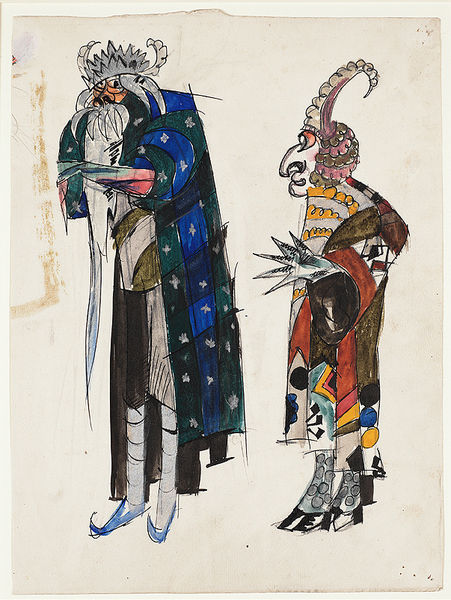
Titel: Costume Design, Costume Design
Künstler: Mikhail Andreenko
Standort: Amherst (Massachusetts, USA)
Institution: Mead Art Museum, Amherst College
Schlagwörter: blue, crown, hands, hat, king, men, red, robes, black, green, grey, hair, nose, painting, robe, yellow, gown, hand, man, costume, eyes, feet, helmet, drawing, color, coat, beard, boots, devil, abstract, cloak, design, theater, watercolor, shoe, shoes, boot, circles, lines, fingers, lips, whiskers, horn, horns, picasso, jester, mask, star, hoofs, moustache, stars, pointed, fear, wig, strange, bear, starts, curved, gfvdv, weird, crown', spats, curly shoe, curly shoes, frear, king and fool